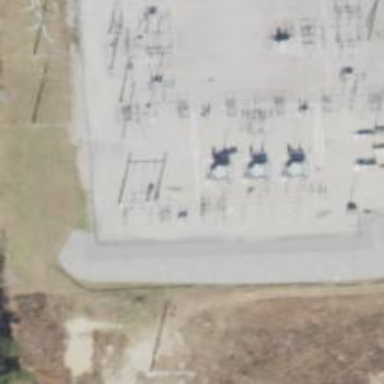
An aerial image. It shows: Switch used for power control.